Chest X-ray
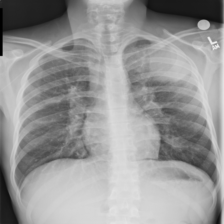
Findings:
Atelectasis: negative
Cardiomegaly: negative
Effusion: negative
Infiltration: negative
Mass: positive
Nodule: negative
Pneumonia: negative
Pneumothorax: positive
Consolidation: negative
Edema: negative
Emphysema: negative
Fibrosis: negative
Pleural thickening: positive
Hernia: negative